Brain MRI, t2w sequence, axial 2D slice.
Patient: age 28, sex M, weight 78 kg, height 1.78 m
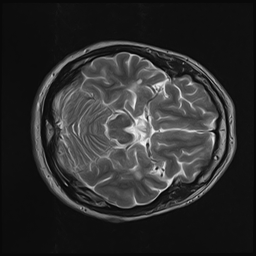